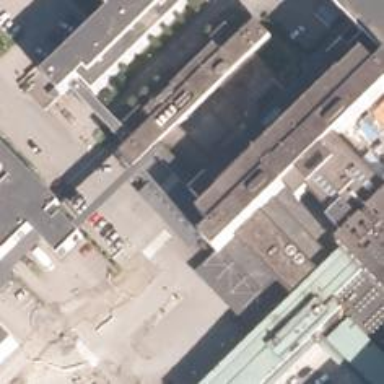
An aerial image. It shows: Healthcare clinic.